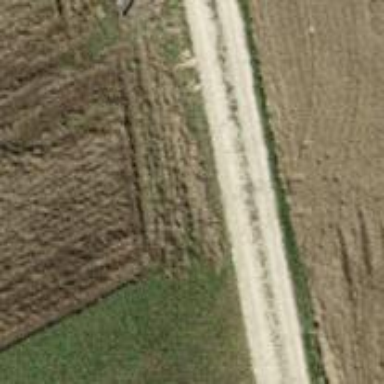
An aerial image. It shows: Track with grade 3 surface.